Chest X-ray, PA view. Patient: 67 years old, sex M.
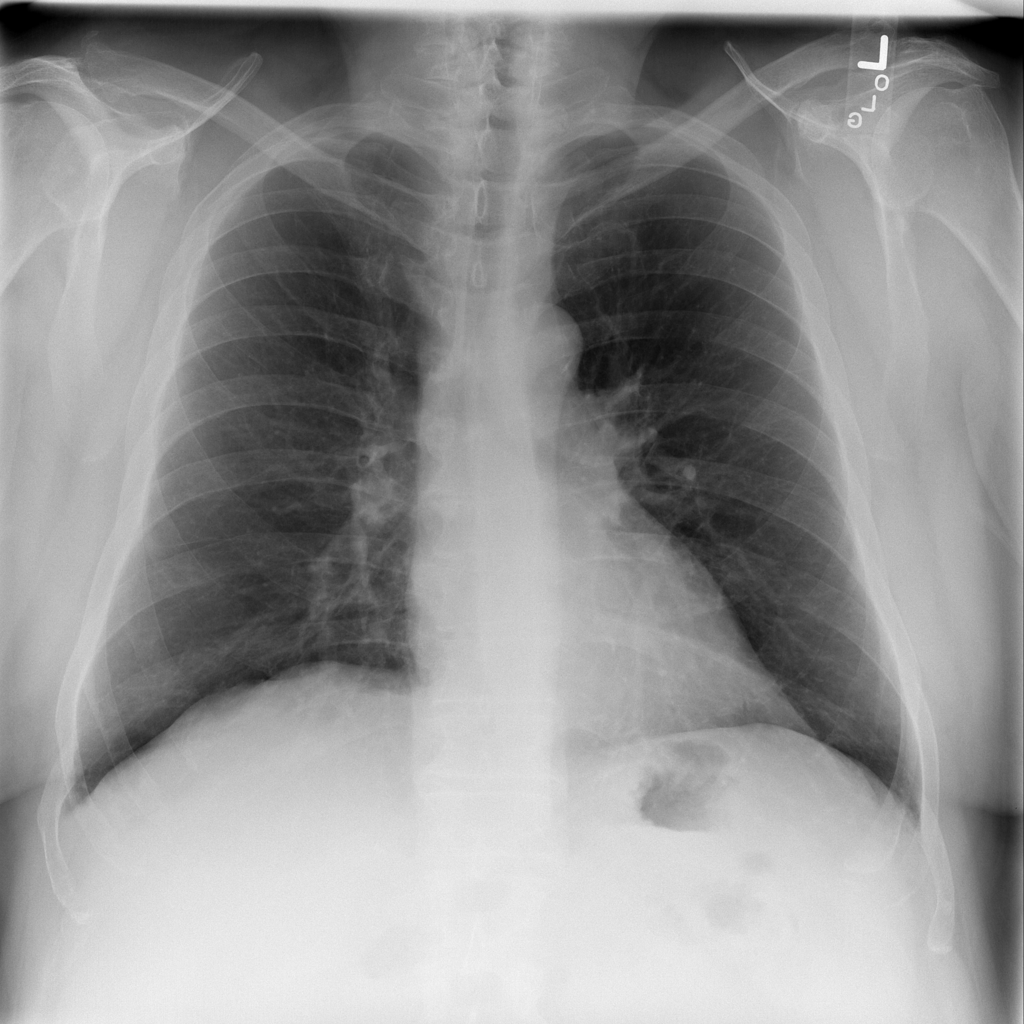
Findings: No Finding